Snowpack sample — Snodgrass Mountain, Crested Butte, Colorado (2/4/25, 12:06 PM MST)
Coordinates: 38.923, -106.968
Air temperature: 35 °F
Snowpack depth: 80 cm
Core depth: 80 cm
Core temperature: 32 °F
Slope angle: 14°, slope face: 78°
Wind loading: low
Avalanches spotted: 0
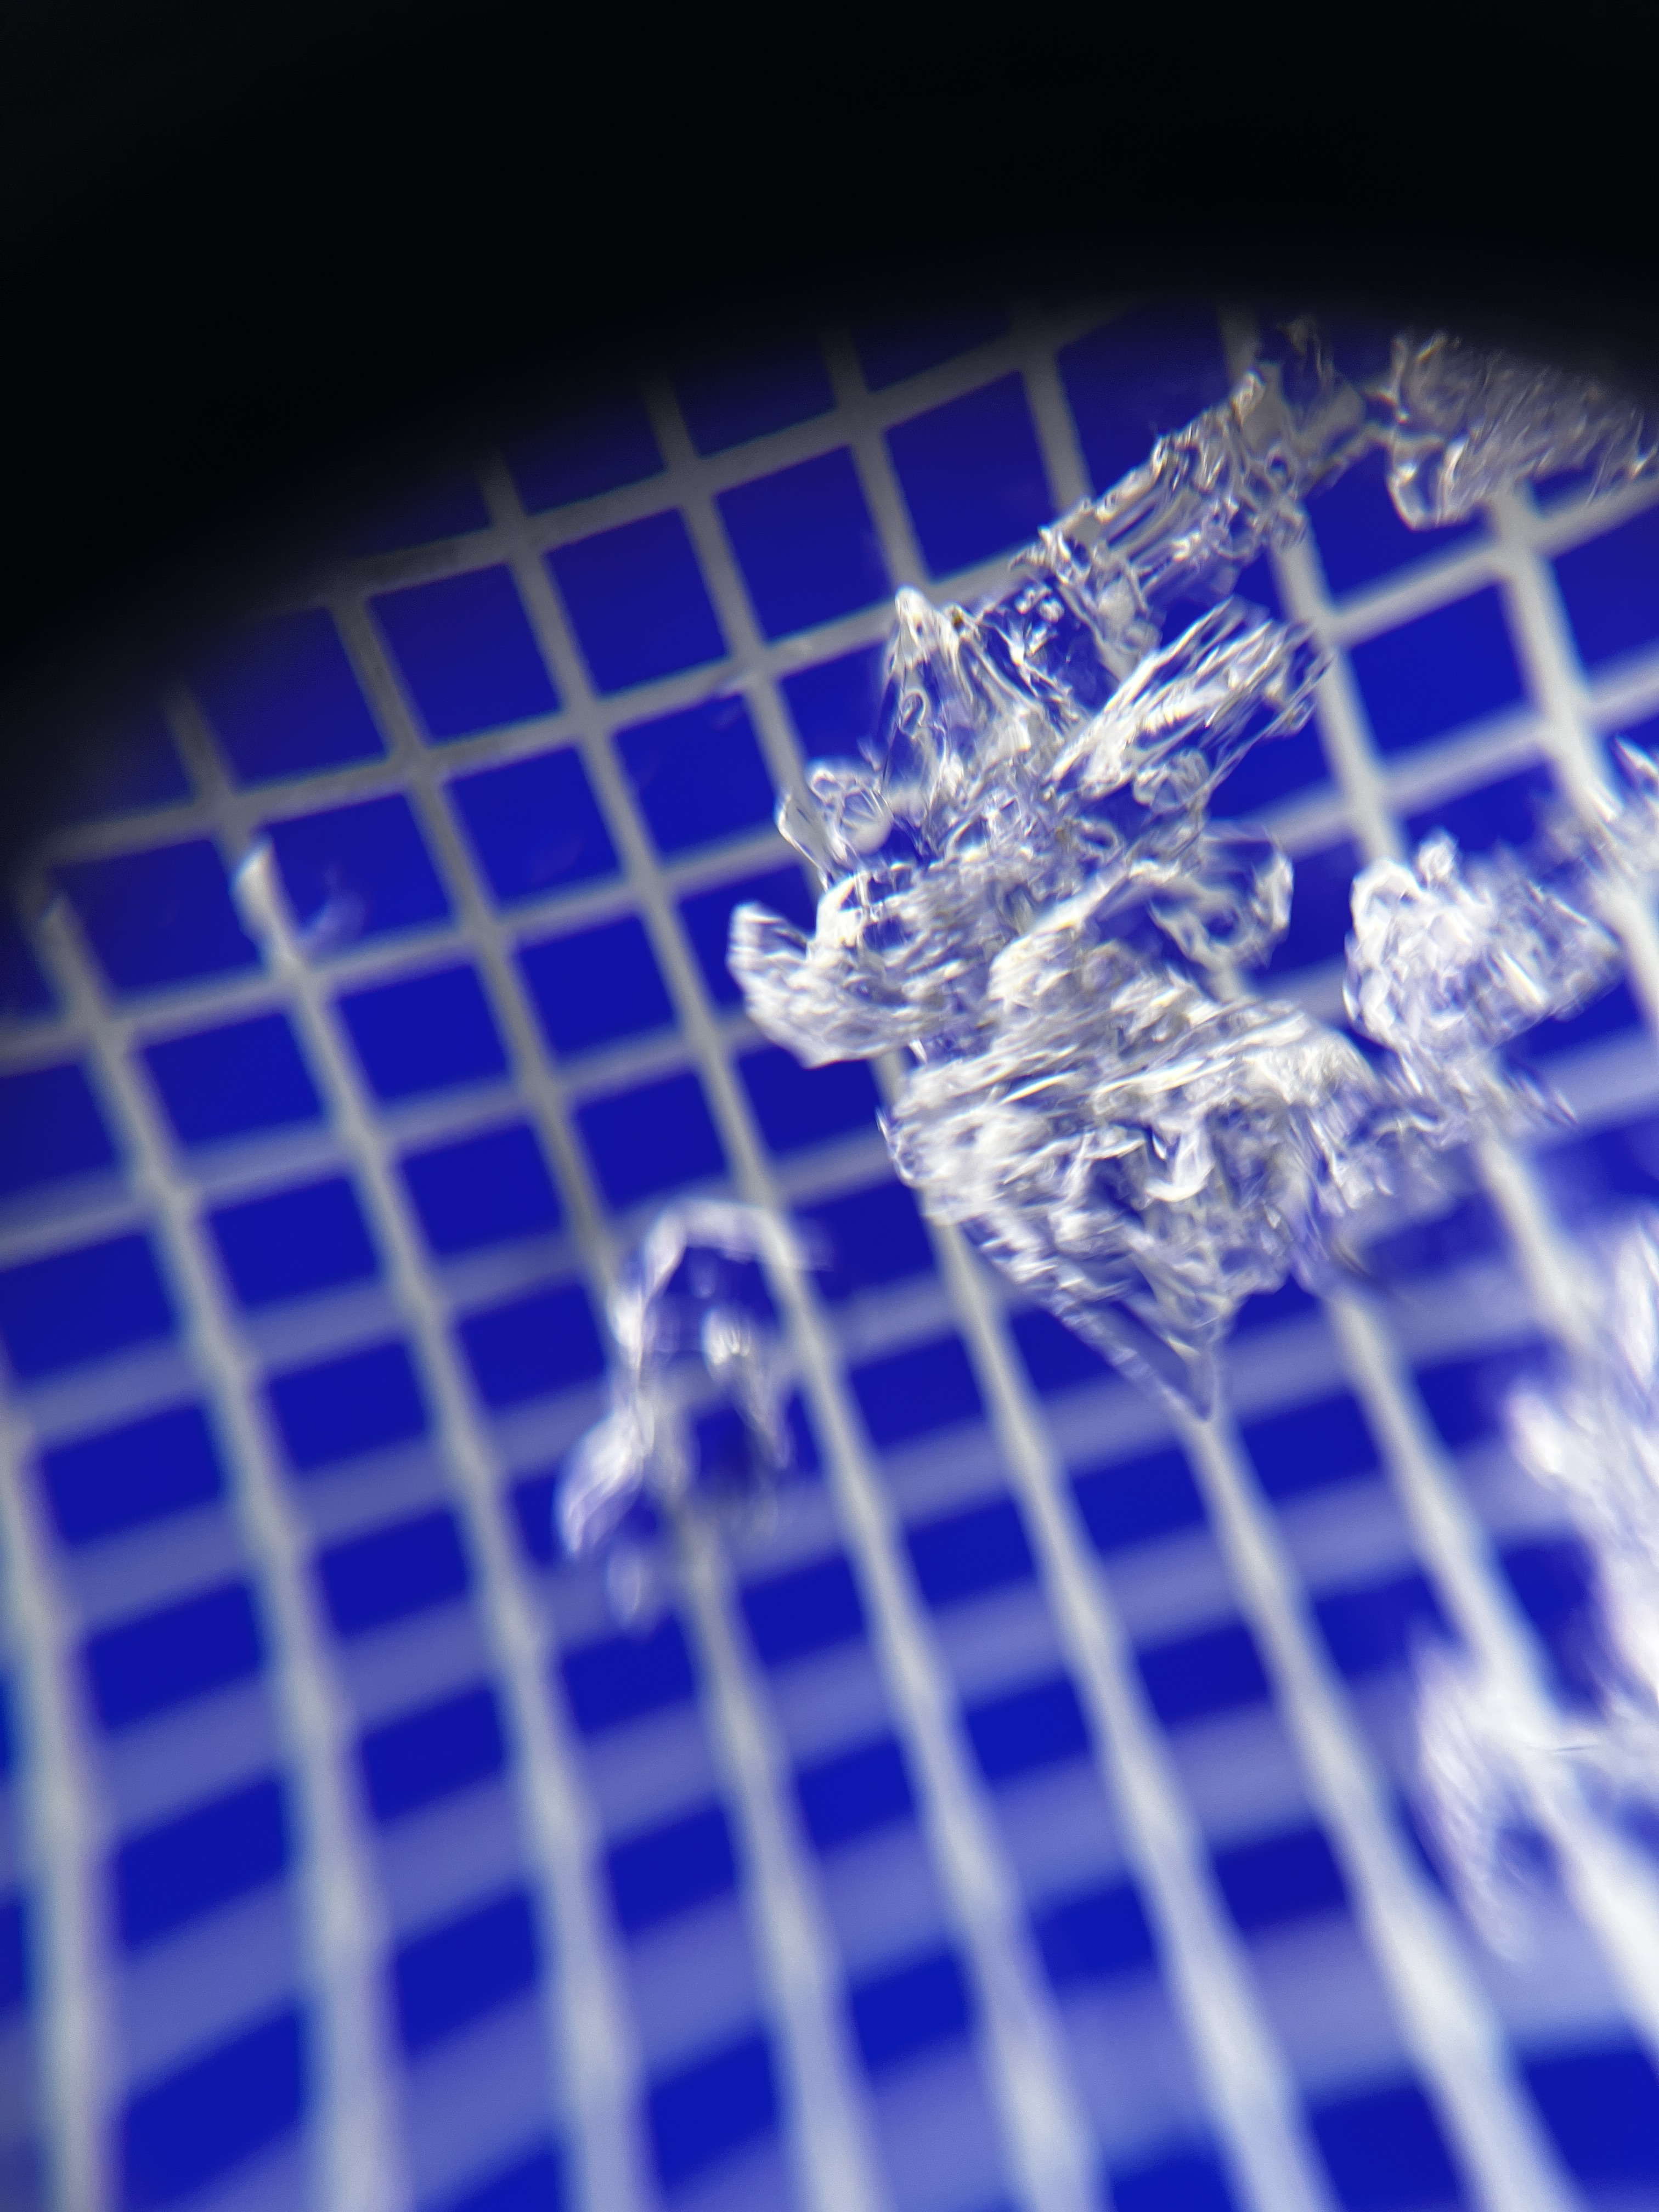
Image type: magnified_profile
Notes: No avalanches nearby, unusually warm weather for the last month reported by residents, Collected 25 yards from treeline